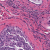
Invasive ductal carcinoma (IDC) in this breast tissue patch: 0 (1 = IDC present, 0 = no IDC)